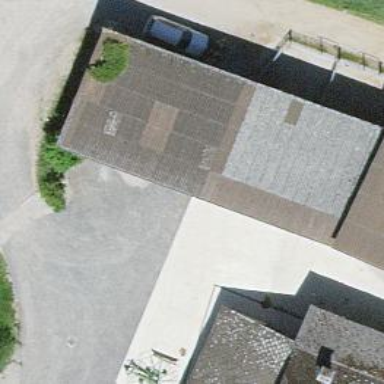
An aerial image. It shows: Shed building.